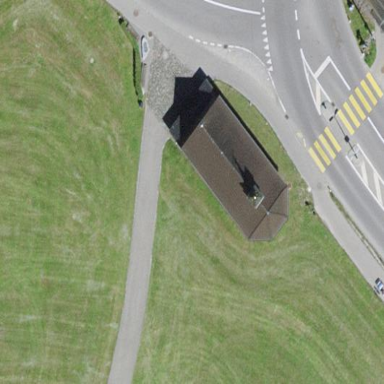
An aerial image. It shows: Chapel that serves as place of worship.